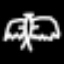
Label: angel